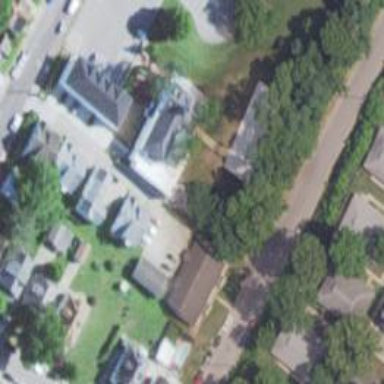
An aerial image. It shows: Alley classified as service road.